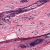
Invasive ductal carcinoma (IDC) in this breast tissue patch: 0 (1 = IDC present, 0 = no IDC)